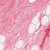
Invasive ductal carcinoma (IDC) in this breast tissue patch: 0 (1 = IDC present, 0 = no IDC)